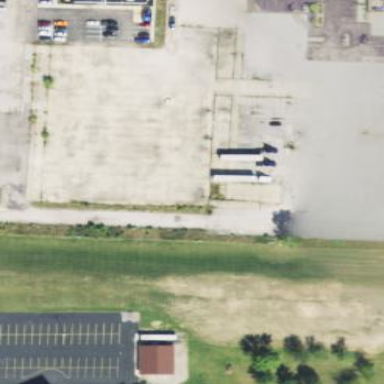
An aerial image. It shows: Brownfield site.